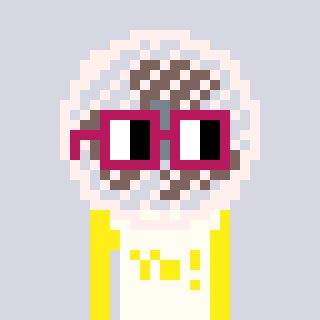
a pixel art character with square dark red glasses, a fan-shaped head and a grayscale-colored body on a cool background